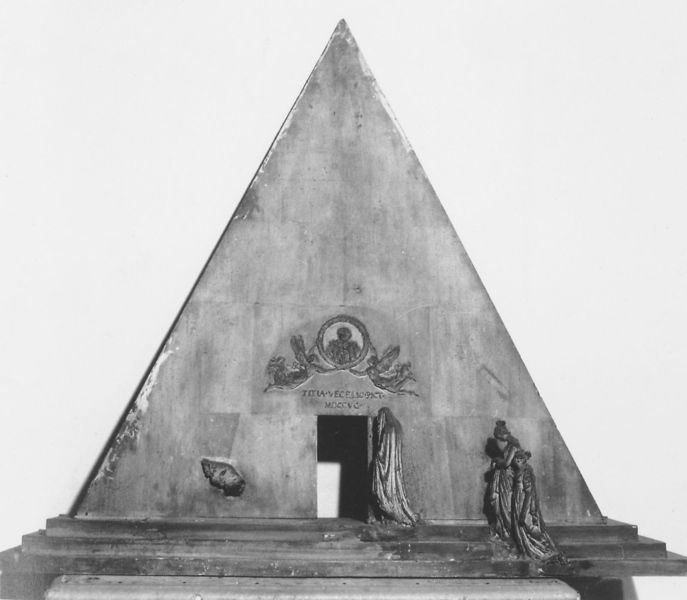
Titel: 3. Bozzetto für ein Grabmal Tizians
Künstler: Antonio Canova
Institution: Venedig, Correr-Museum
Schlagwörter: blätter, kopf, mann, schatten, umhang, weiß, dreieck, frauen, menschen, frau, grau, kleid, licht, marmor, schwarz, tür, gebäude, ornament, sockel, spitze, stein, trauer, bild, gewand, kutte, mantel, personen, person, gebeugt, kreis, engel, skulptur, relief, modell, figuren, treppe, spitz, inschrift, verzierung, metall, stufen, tor, foto, fotografie, eingang, medaillon, schwarzweiß, kranz, gefängnis, grab, umhänge, pyramide, mausoleum, grabstelle